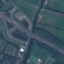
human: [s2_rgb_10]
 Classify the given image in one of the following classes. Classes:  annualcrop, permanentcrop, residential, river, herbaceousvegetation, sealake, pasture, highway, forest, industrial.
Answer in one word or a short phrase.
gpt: Highway